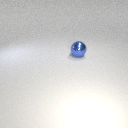
large blue metal sphere